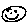
Label: smiley face